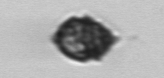
Label: Kryptoperidinium_triquetrum